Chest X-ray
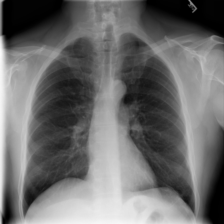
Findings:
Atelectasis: negative
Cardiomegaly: negative
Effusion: negative
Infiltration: negative
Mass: negative
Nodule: negative
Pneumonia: negative
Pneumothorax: negative
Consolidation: negative
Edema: negative
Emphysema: negative
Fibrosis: negative
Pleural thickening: negative
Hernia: negative